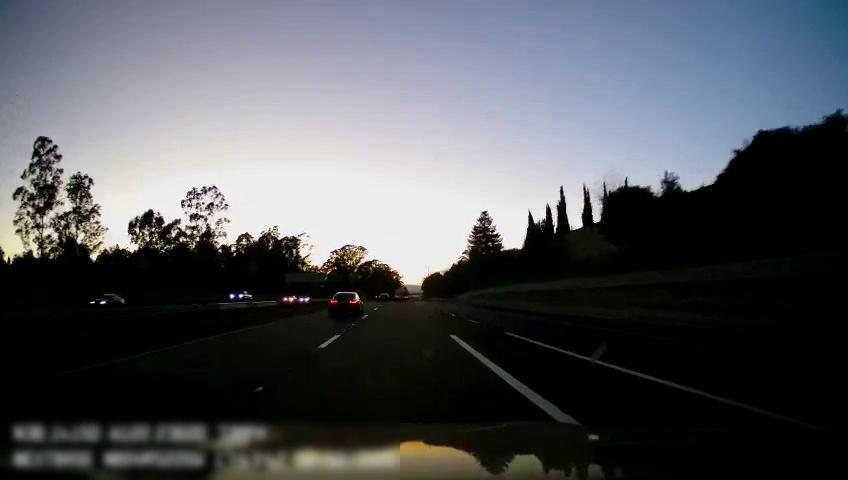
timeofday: Dusk/Dawn/Twilight
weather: Sunny
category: Drivable Space
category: Vehicles | Car
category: Vehicles | Car
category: Vehicles | Other LV
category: Vehicles | Car
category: Vehicles | Truck
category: Vehicles | Car
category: Vehicles | Car
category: Lanes | Alternate Lane
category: Lanes | Current Lane
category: Lanes | Alternate Lane
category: Lanes | Alternate Lane
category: Lanes | Alternate Lane